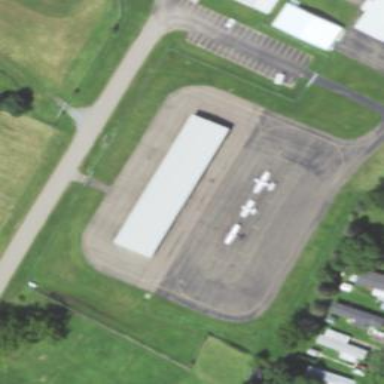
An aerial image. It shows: Hangar.